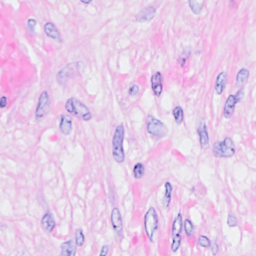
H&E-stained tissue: Breast